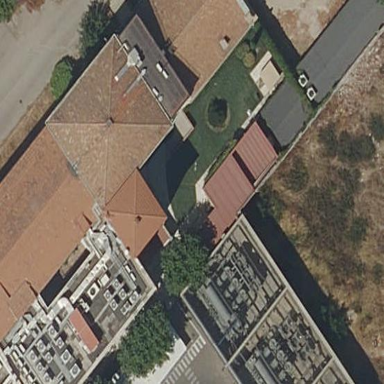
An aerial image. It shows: Building containing transformer substation.